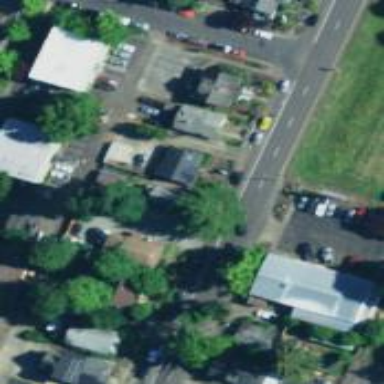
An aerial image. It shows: Car repair shop.